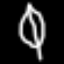
Label: leaf